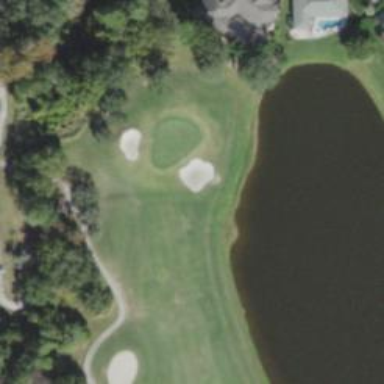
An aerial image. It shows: Golf hole.